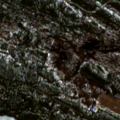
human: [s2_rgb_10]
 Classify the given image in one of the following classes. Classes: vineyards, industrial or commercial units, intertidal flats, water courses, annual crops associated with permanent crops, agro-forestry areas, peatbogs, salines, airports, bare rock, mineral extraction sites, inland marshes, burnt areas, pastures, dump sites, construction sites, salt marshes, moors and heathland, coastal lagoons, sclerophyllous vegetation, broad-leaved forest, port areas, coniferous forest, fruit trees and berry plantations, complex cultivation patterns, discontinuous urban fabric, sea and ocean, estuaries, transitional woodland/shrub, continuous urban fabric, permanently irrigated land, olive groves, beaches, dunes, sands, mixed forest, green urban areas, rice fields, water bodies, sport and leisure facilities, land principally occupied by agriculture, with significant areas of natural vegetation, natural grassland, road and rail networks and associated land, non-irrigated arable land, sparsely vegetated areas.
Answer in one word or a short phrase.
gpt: coniferous forest, peatbogs, water bodies